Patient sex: M
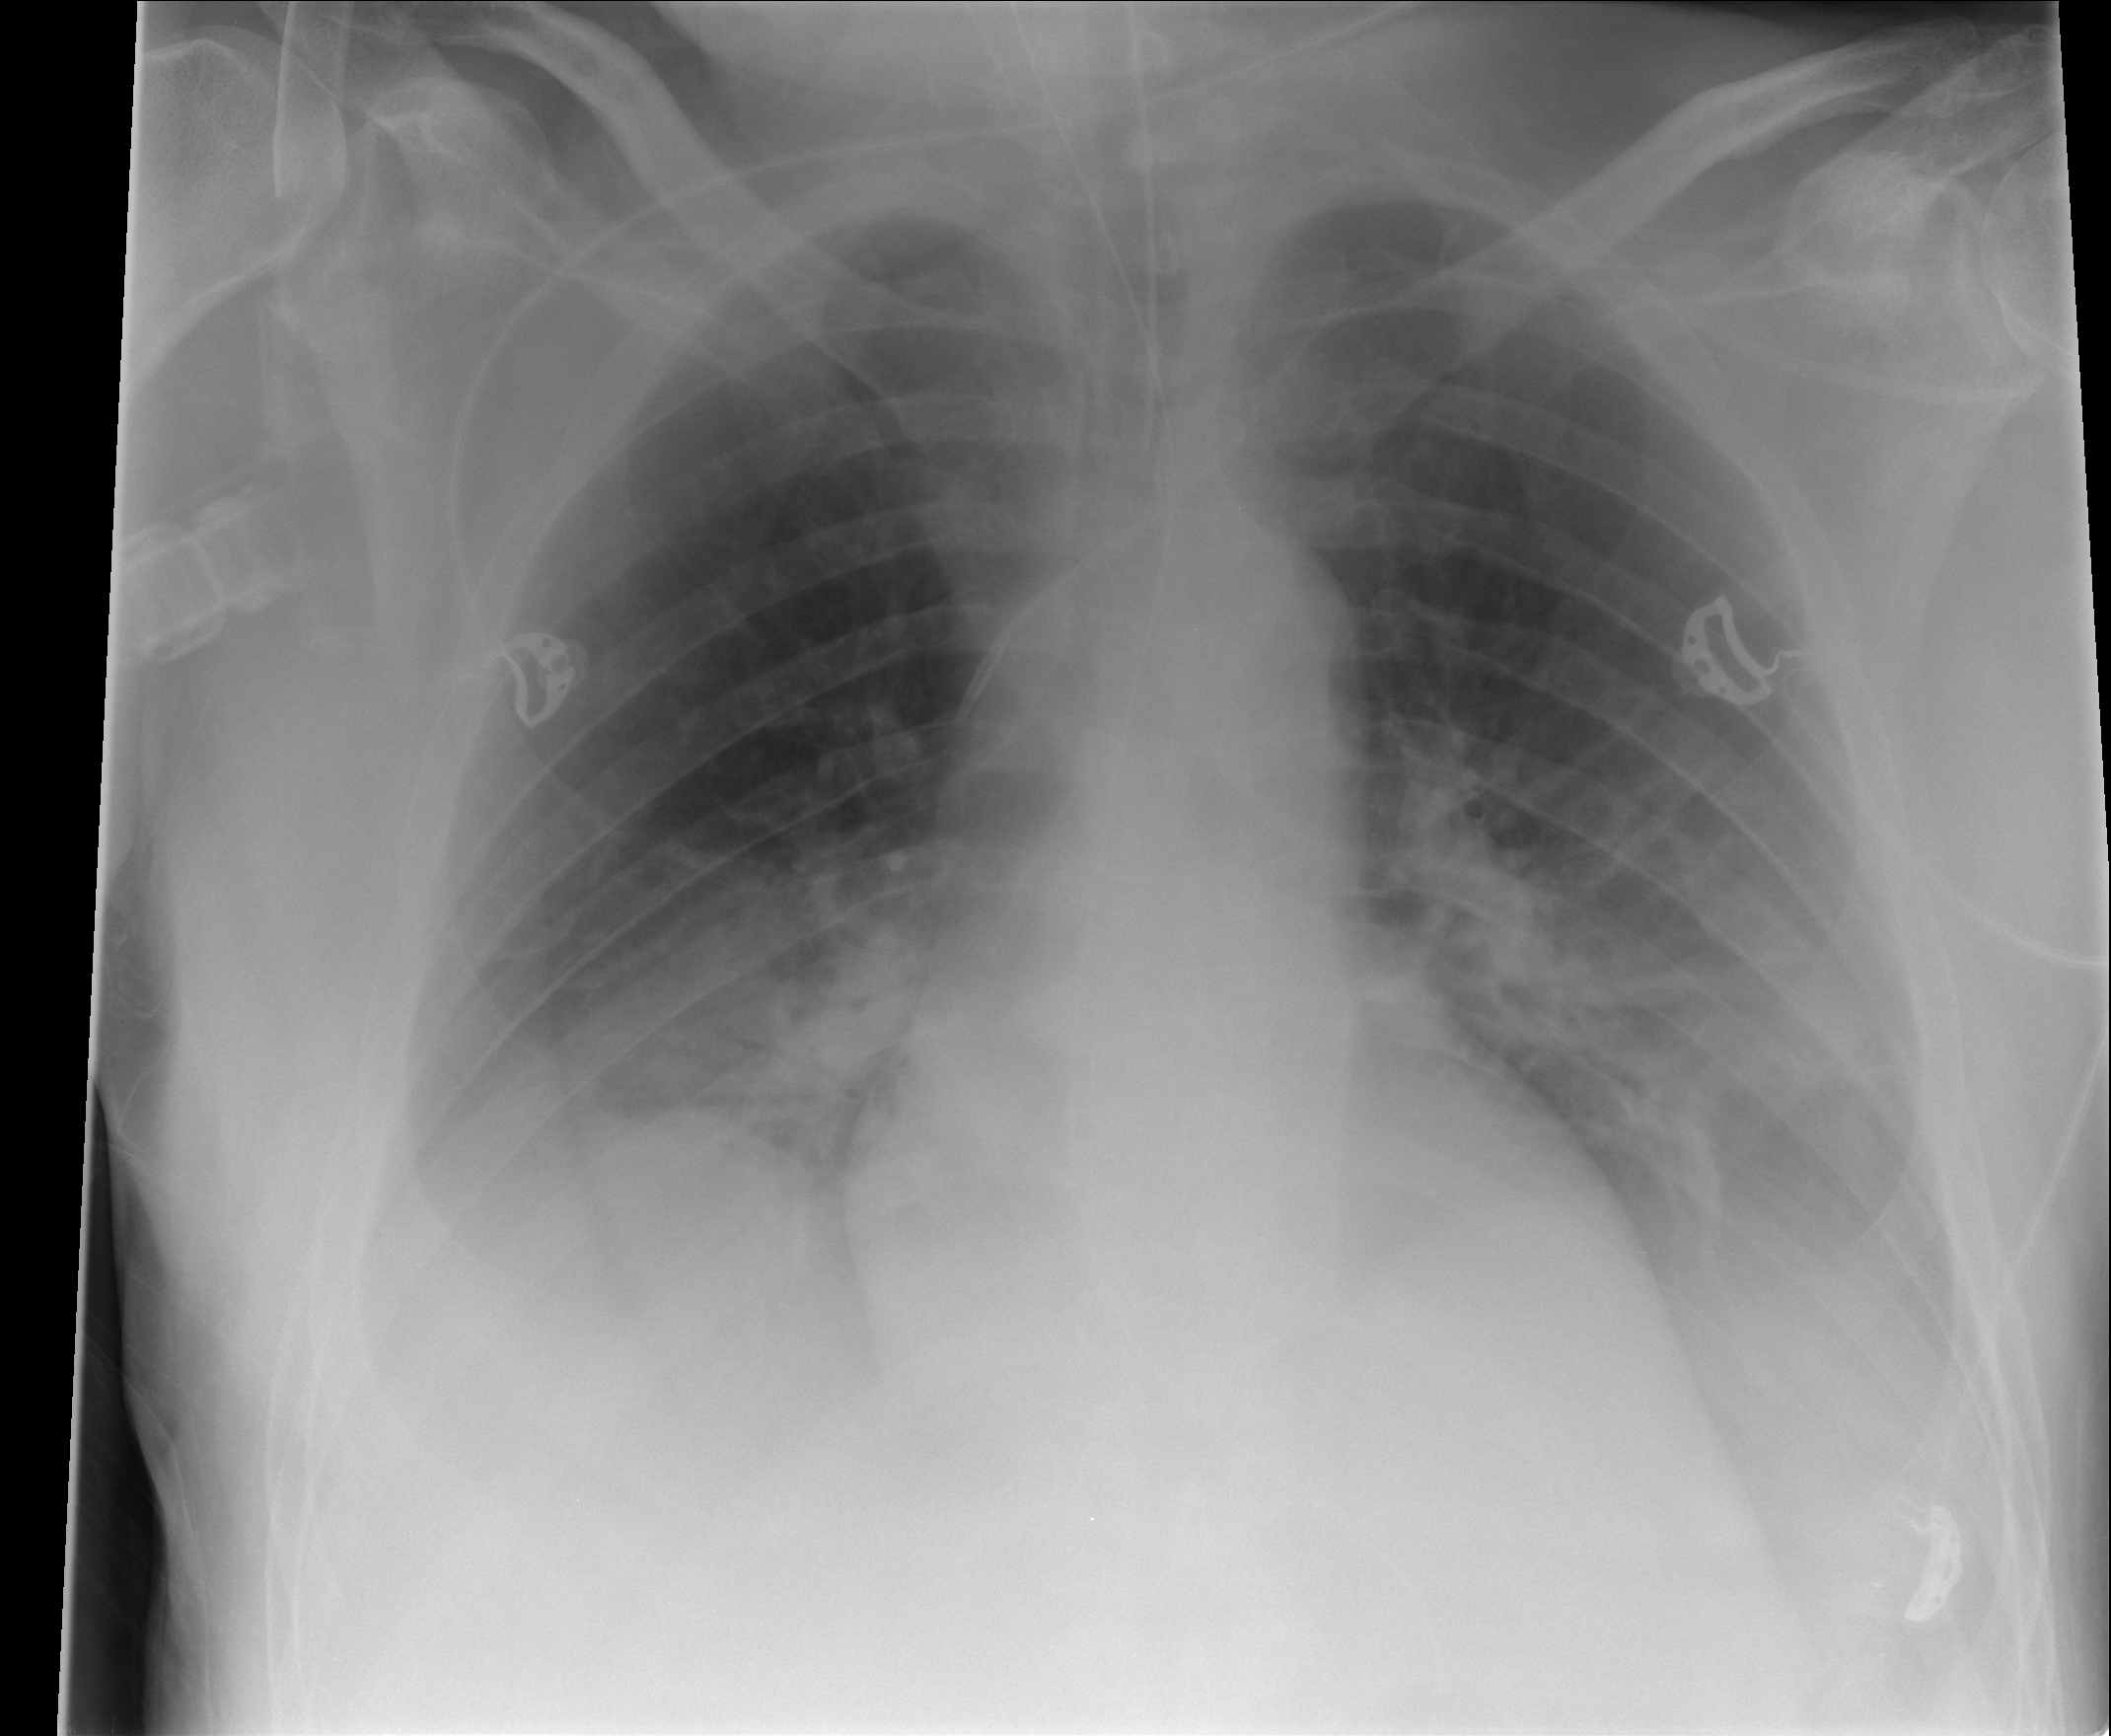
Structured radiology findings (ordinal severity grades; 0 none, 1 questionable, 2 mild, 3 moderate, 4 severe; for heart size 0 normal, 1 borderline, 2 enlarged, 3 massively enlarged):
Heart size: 0
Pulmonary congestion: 0
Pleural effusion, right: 2
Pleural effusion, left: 0
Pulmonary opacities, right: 2
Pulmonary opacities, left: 0
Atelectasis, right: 2
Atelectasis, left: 2